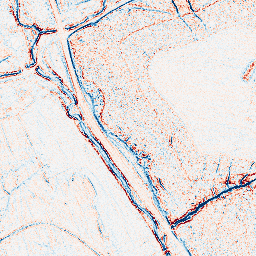
Category: edge_preserving
Decomposition family: bilateral
Decomposition parameters: d: 5
sigma_color: 25
sigma_space: 100
Upsampling method: cubic_catmull_rom
Upsampling parameters: scale: 4
Upsampling scale: 4